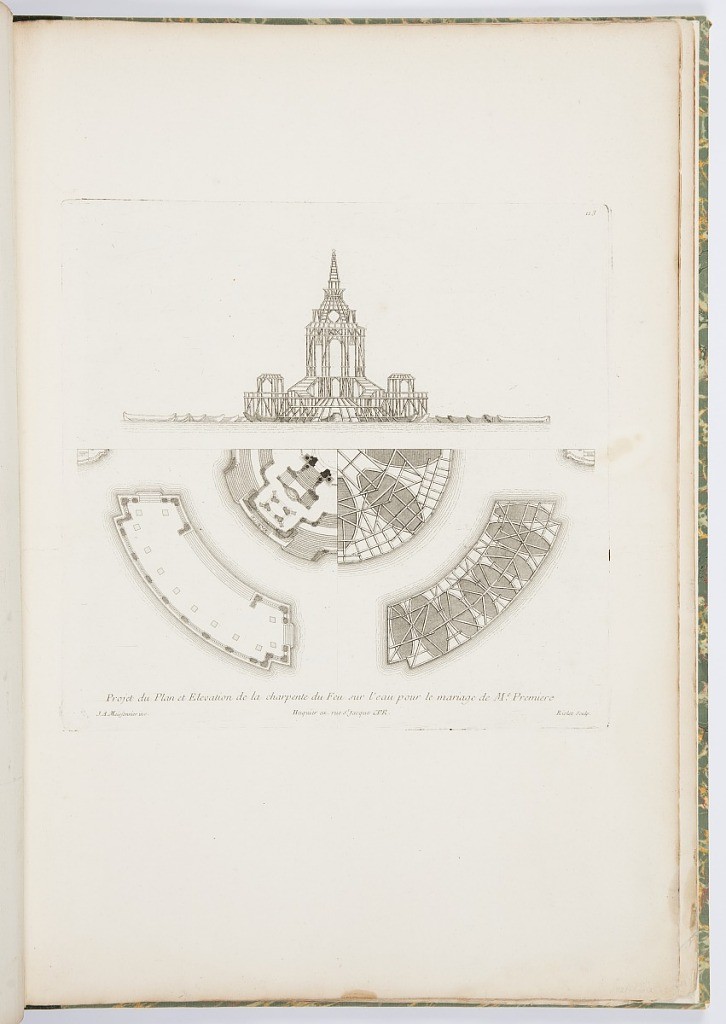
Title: Charpente du Feu d'Artifice, plan et élévation (Structure for Fireworks, Plan and Elevation), plate 117, in Oeuvres de Juste-Aurèle Meissonnier (Works of Juste-Aurèle Meissonnier)
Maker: Juste-Aurèle Meissonnier, French, b. Italy, 1695–1750
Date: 1748
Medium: Engraving on white laid paper
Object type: Print
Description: Plan and elevation of design.